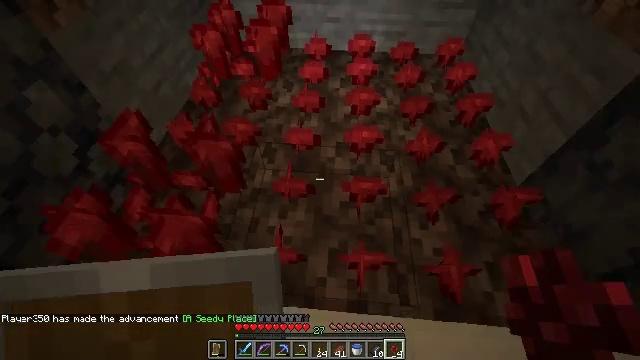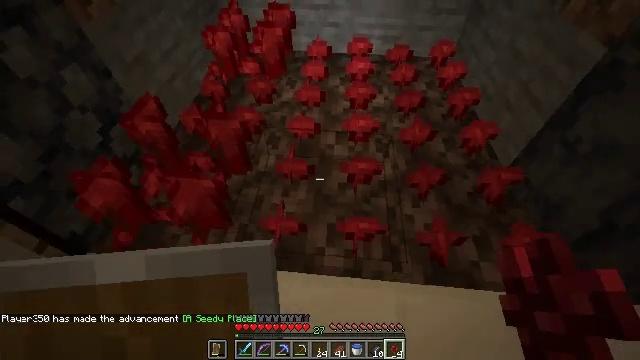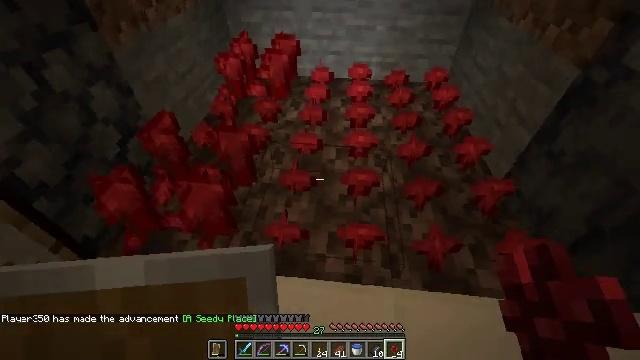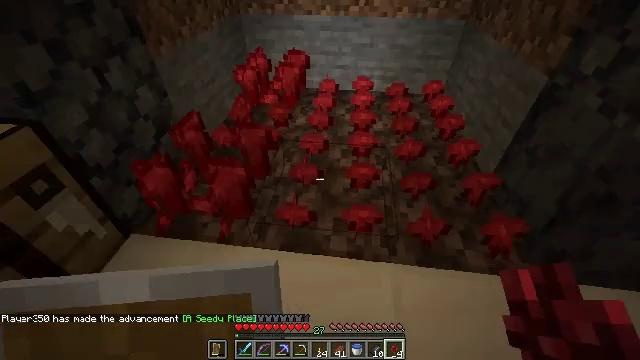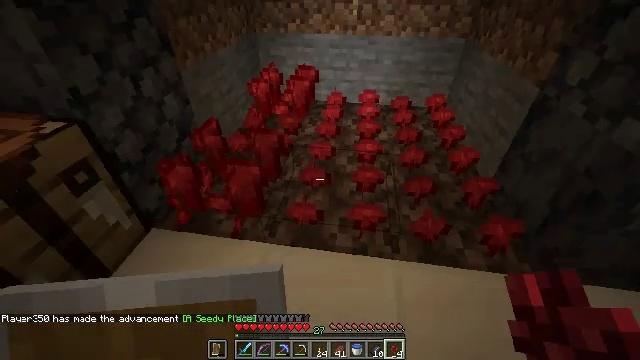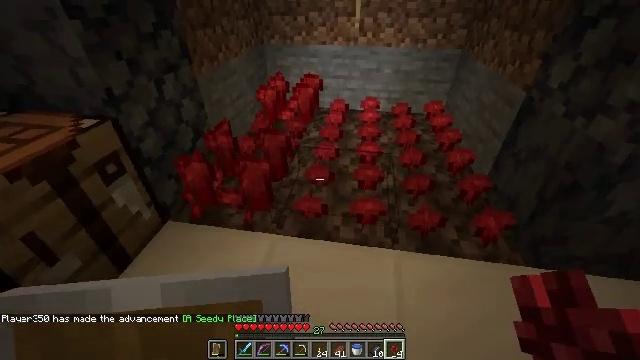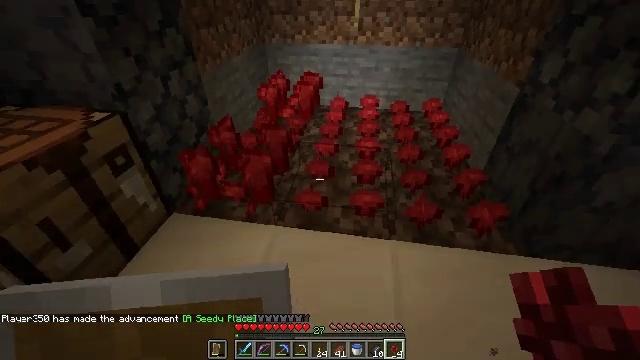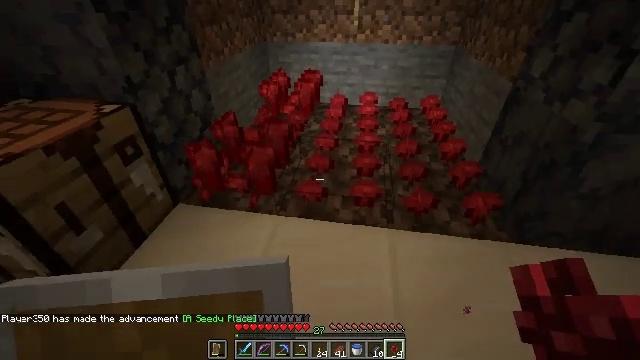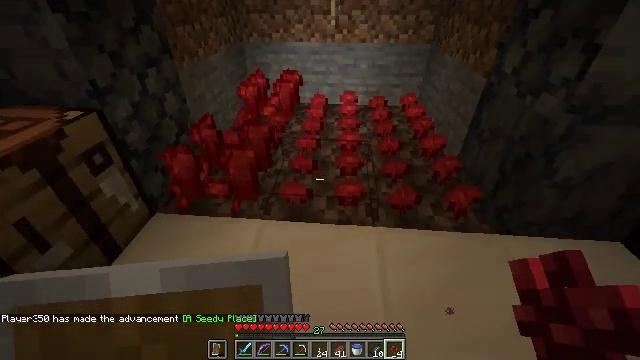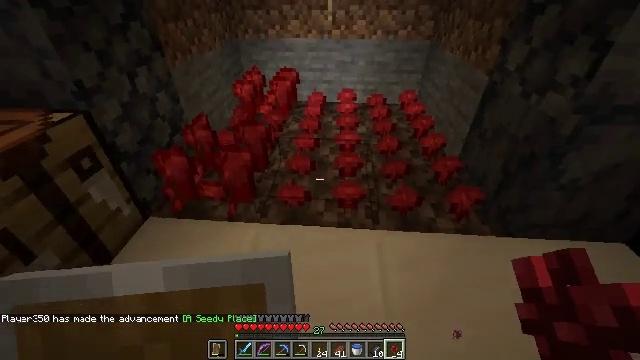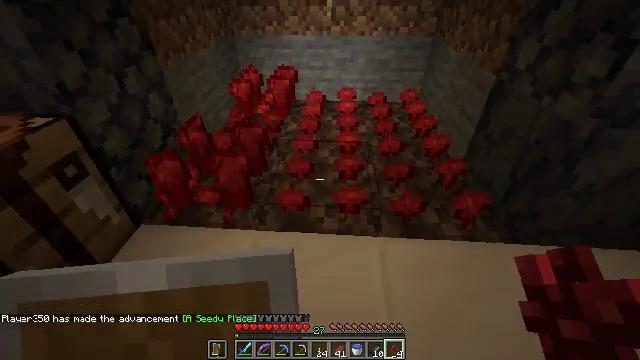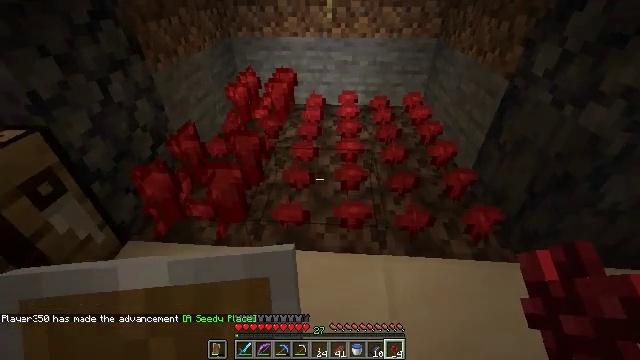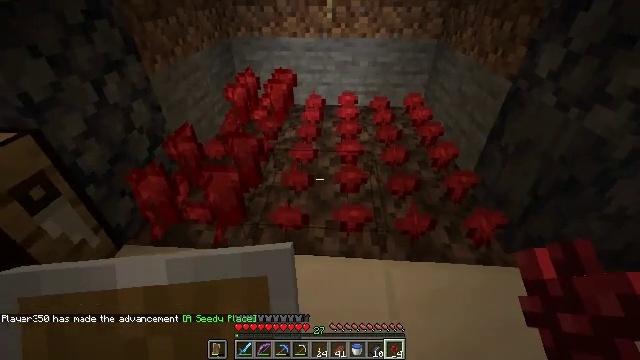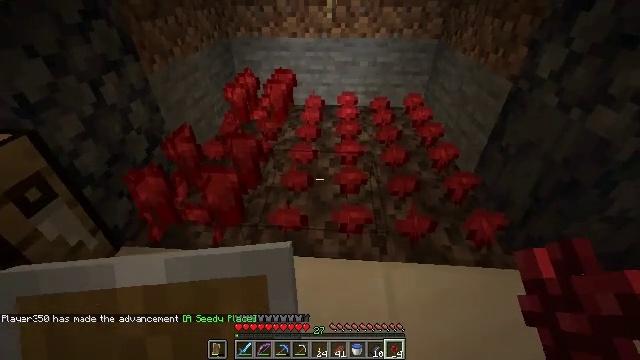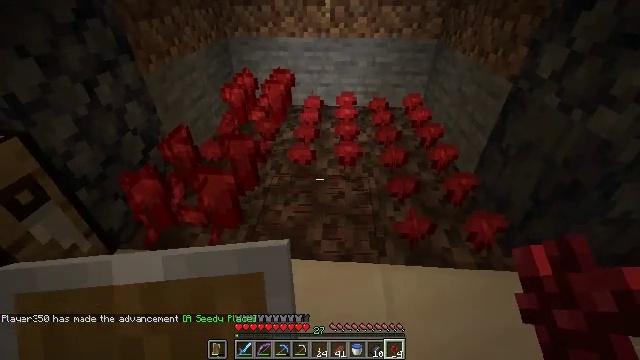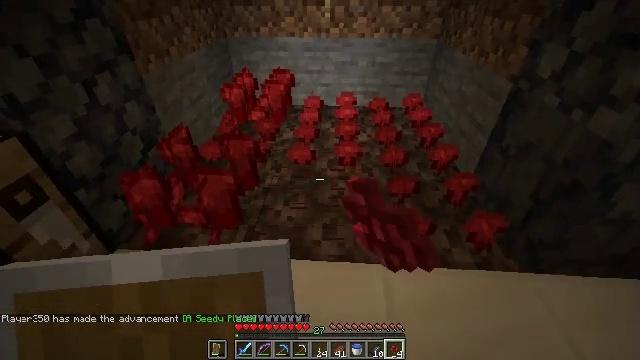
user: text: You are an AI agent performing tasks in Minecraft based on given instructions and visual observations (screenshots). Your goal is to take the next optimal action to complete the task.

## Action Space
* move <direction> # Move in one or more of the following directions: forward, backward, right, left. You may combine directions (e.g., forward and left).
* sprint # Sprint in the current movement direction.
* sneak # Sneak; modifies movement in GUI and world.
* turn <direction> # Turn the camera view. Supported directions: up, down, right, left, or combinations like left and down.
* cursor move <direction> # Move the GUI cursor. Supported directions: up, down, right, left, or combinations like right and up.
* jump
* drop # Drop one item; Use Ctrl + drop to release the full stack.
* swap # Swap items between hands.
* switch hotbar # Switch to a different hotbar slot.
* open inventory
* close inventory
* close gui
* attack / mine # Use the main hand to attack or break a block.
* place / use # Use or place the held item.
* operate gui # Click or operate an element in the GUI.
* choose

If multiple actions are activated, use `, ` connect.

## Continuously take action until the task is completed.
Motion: motion action
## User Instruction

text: Retrieve nether wart from the ground.
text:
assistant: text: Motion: move back, turn up
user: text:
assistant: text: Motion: move back, turn up
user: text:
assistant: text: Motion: move back, turn left and up
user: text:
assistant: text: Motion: move back, turn left and up
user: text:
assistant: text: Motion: move back, turn up
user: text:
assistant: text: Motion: no_op
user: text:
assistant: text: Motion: no_op
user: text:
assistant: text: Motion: move forward, turn right
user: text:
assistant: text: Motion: move forward
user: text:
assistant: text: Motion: move forward
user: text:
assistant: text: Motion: no_op
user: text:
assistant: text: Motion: no_op
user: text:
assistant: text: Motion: no_op
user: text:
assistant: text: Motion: attack / mine
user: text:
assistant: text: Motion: no_op
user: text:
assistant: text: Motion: move forward
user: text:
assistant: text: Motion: move forward
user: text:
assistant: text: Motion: move forward, attack / mine
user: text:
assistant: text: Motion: move forward, attack / mine
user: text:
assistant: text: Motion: move forward
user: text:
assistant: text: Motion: move forward
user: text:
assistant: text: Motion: move forward, attack / mine
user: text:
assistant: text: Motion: move forward, attack / mine
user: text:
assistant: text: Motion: move forward
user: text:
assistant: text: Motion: move forward
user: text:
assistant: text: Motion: move forward
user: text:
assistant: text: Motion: no_op